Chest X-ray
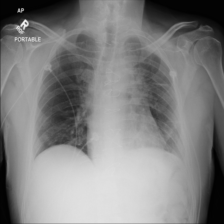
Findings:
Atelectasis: negative
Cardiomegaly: negative
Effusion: negative
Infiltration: negative
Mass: negative
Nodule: negative
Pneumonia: negative
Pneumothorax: negative
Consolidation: negative
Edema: negative
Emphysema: negative
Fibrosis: negative
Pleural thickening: negative
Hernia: negative